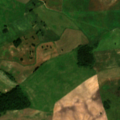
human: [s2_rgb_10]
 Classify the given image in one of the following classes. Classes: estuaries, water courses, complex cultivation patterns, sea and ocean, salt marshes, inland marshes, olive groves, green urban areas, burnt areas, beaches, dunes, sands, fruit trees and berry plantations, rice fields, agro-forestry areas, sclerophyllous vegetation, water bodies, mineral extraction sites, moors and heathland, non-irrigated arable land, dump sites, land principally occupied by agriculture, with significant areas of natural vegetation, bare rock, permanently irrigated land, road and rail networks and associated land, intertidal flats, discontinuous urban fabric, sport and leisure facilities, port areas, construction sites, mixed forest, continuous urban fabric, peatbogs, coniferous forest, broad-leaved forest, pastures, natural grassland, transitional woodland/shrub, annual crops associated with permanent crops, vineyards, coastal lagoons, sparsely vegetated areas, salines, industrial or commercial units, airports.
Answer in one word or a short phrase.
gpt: non-irrigated arable land, pastures, broad-leaved forest